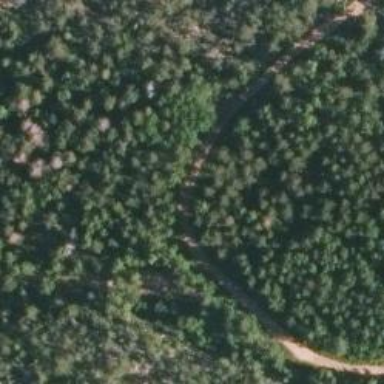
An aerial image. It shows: Intermediate difficulty path.